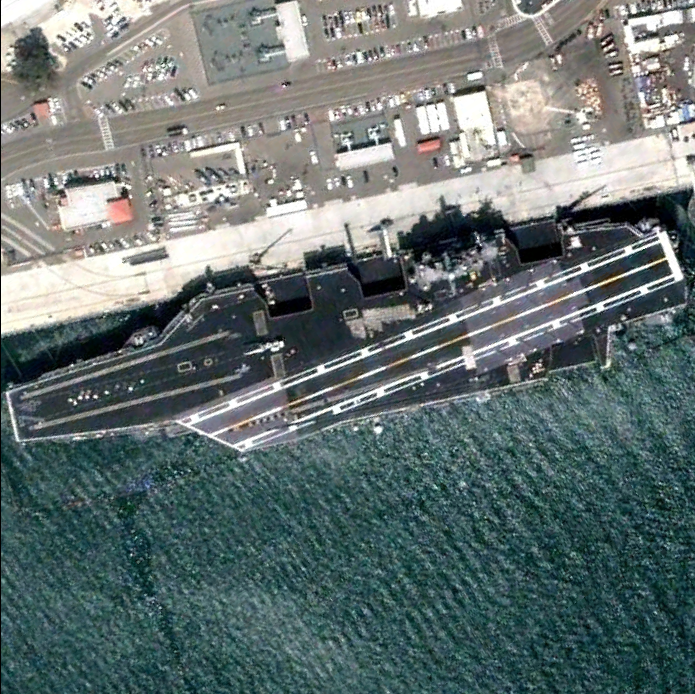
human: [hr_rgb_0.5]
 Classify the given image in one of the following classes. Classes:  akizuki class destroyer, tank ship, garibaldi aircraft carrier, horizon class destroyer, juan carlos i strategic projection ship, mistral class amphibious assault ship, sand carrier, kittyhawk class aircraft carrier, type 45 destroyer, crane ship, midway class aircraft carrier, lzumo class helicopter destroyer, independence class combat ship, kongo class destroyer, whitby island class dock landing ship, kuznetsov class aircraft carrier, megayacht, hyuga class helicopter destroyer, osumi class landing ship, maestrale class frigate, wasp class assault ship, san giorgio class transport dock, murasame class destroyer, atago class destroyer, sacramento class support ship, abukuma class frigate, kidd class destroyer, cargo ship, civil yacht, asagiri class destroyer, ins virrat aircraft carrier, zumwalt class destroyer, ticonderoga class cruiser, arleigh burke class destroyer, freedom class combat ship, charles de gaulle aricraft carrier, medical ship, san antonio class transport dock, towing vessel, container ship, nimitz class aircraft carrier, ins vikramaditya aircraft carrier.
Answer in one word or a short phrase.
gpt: Nimitz class aircraft carrier